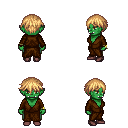
a pixel art fantasy rpg character, female body template, orc, green skin, brown robe, teal pants, light blonde short bangs hairstyle, bracelets, maroon shoes, four views (front, back, left, right), 2x2 character sprite sheet, small pixel art, hard edges, no anti-aliasing